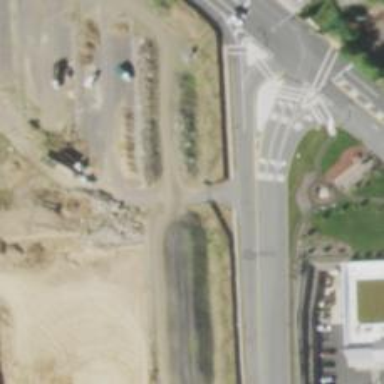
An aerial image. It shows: Tertiary link road with asphalt surface.